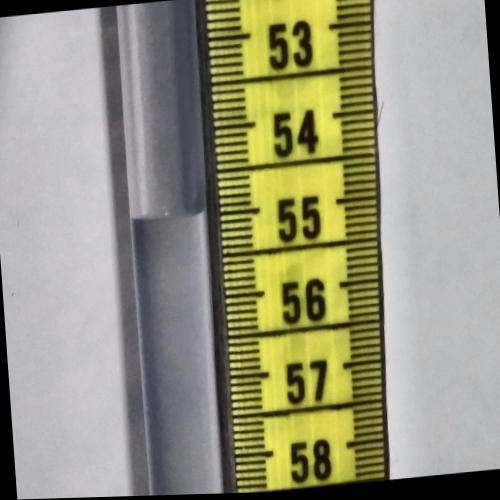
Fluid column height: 55.0 cm